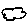
Label: cloud